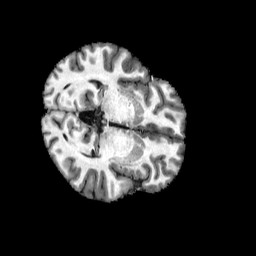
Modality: T1w
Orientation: axial
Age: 39
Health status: healthy
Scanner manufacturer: philips
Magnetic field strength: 3 T
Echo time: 0.003642 s